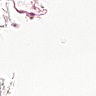
Metastatic tissue present: no